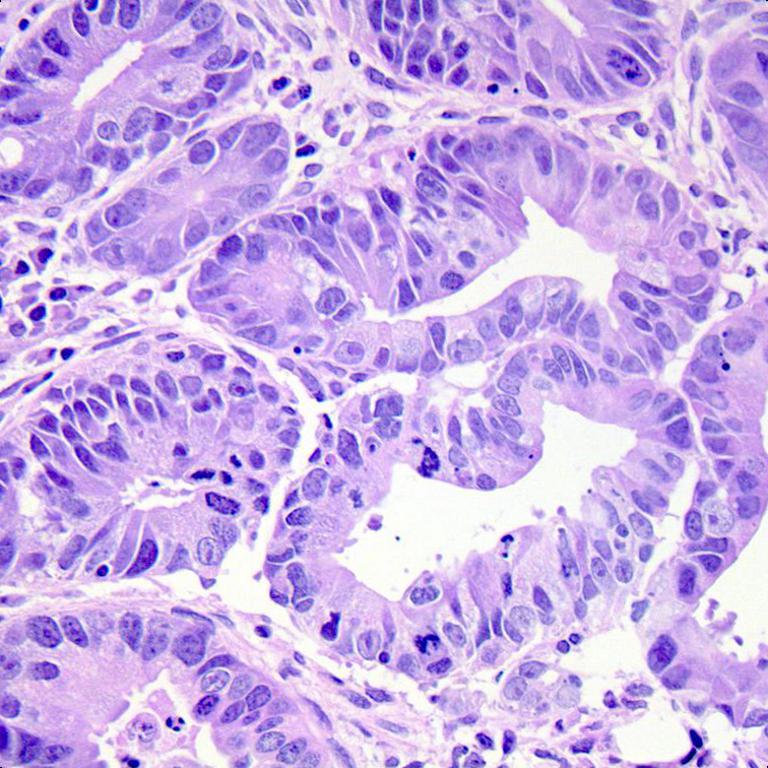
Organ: colon
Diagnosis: adenocarcinomas